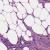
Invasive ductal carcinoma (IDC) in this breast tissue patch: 1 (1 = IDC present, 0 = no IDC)